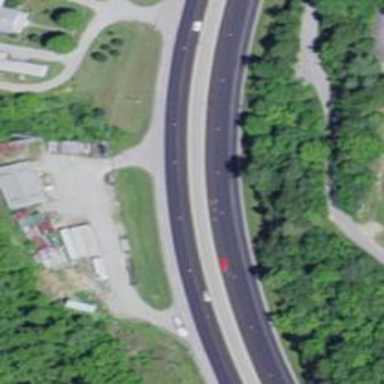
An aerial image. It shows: This image shows trunk highway that functions as expressway.